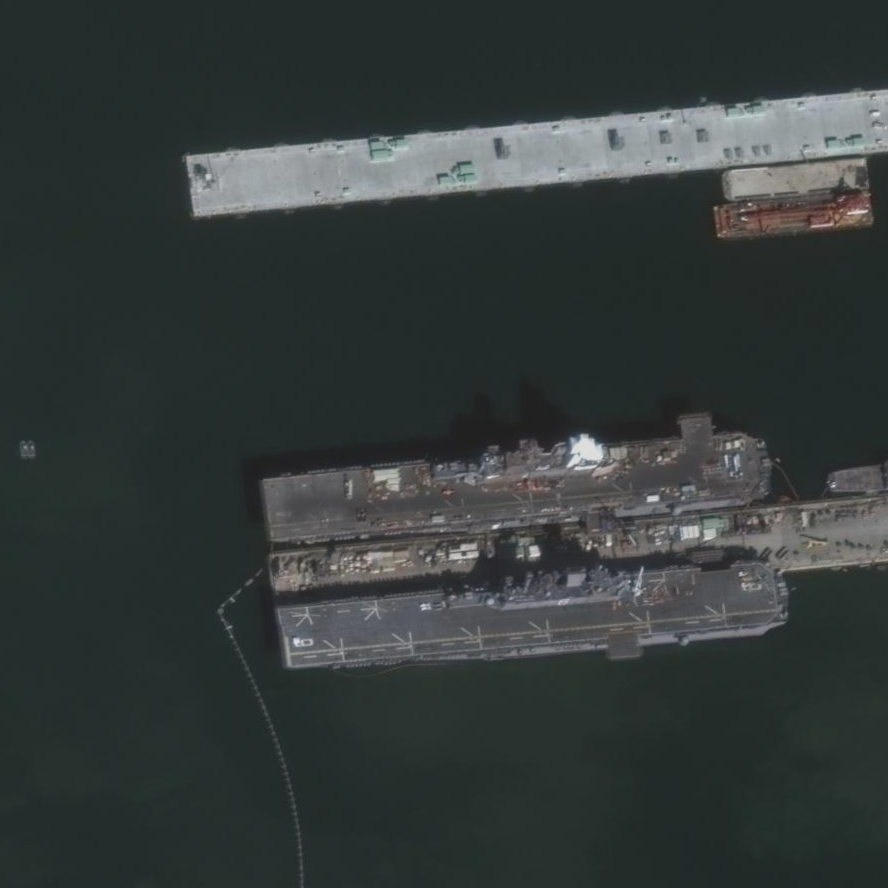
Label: assault